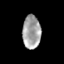
Tissue: skin
Cell type: Epithelial cells
Senescence score: 0.7092
Nuclear area (px): 590
Mean DAPI intensity: 164.49